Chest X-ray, AP view. Patient: 66 years old, sex F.
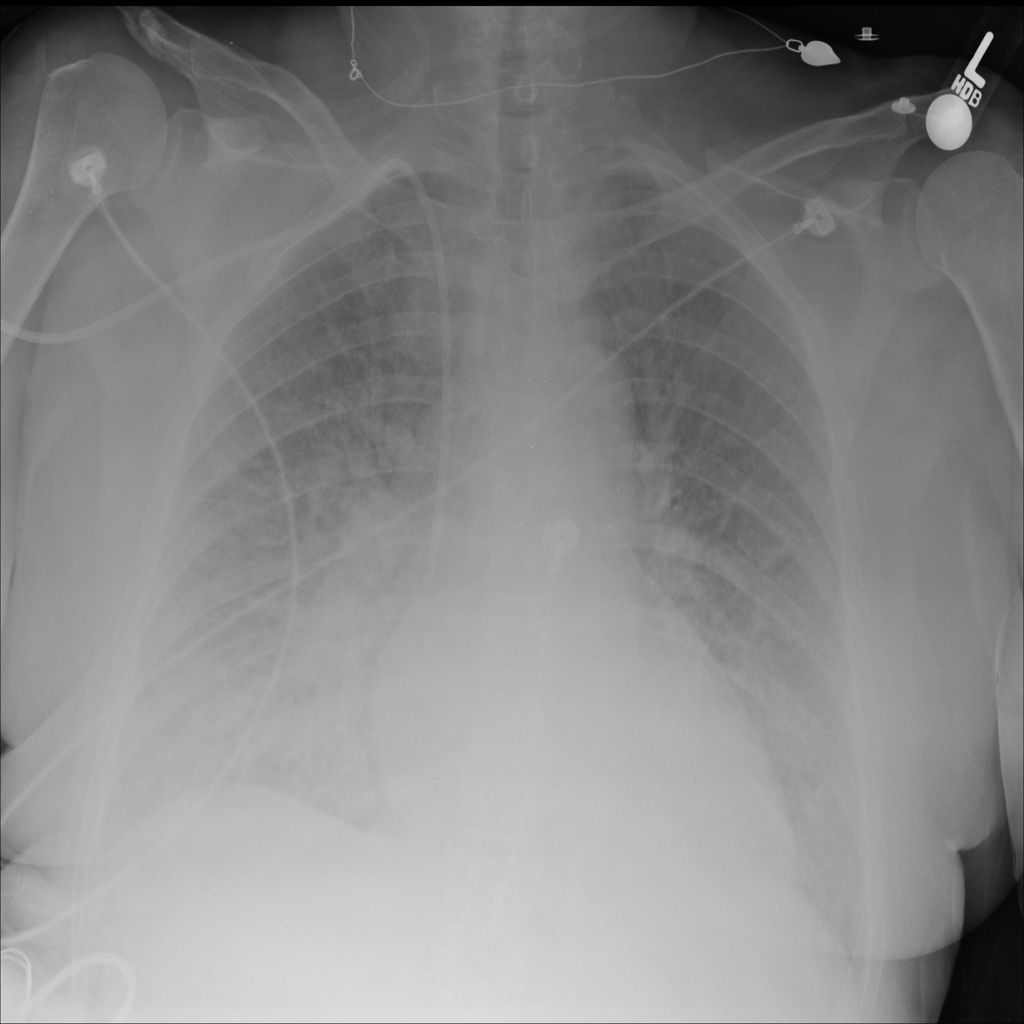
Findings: Edema